Aerial crown-view tile of a tropical tree (Barro Colorado Island, Panama), acquired 20250217:
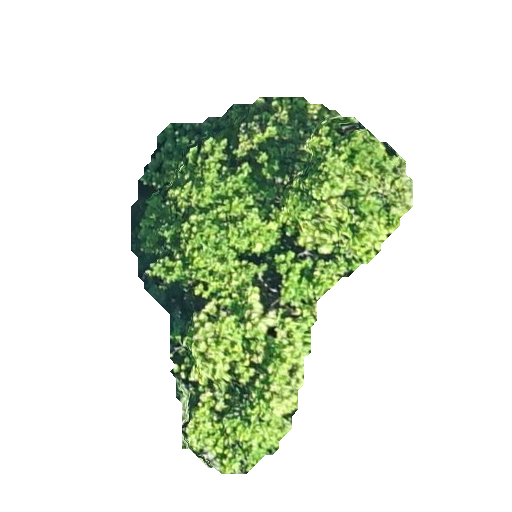
Species: Anacardium excelsum
GBIF accepted scientific name: Anacardium excelsum
Crown area: 95.206 m²